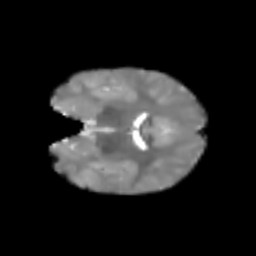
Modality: T2w
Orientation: coronal
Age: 6
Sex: male
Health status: healthy